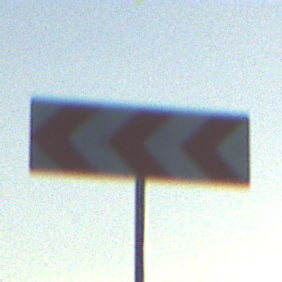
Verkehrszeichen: RichtungstafelnInKurvenGrossRechts
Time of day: SunriseSunset
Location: Outdoor (RoadRail)
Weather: Clear
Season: NotSpecified
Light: Natural